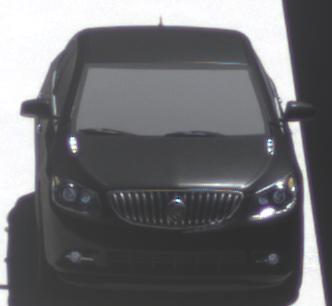
Make: Buick
Model: LaCrosse
Detailed model: Gen. 2
Model produced from: 2009
Model produced until: 2016
Doors: 4
Color: black
Road condition: dry road
Daytime: midday
Contrast: high contrast